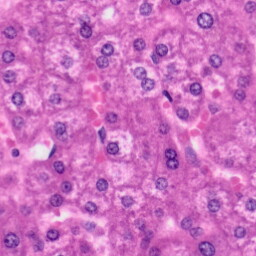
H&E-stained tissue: Liver